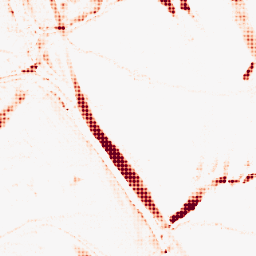
Category: morphological
Decomposition family: morphological_rect
Decomposition parameters: operation: opening
width: 20
height: 5
Upsampling method: sinc_blackman
Upsampling parameters: scale: 8
kernel_size: 8
Upsampling scale: 8